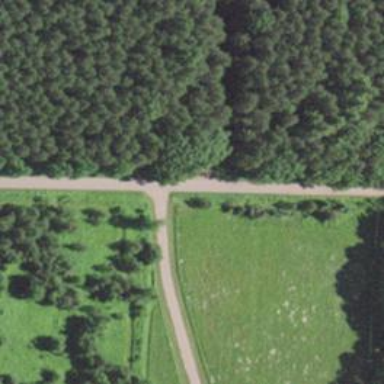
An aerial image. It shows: Unclassified road.